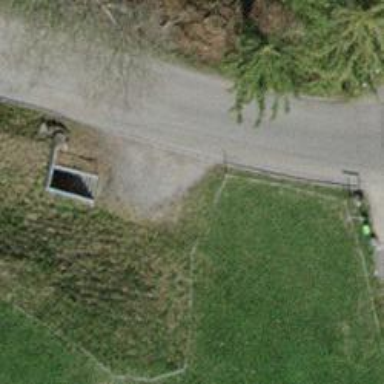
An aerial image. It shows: Driveway with compacted surface.